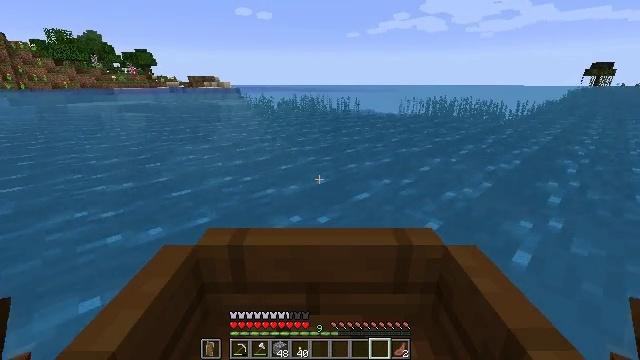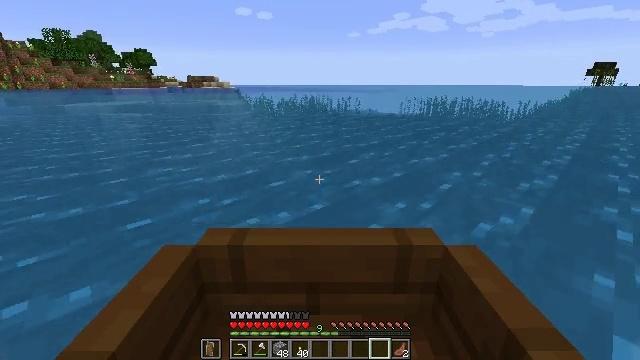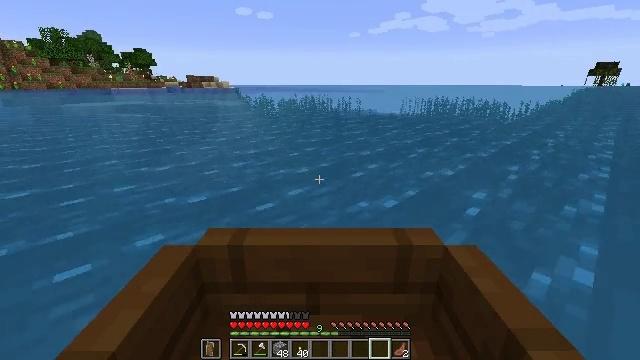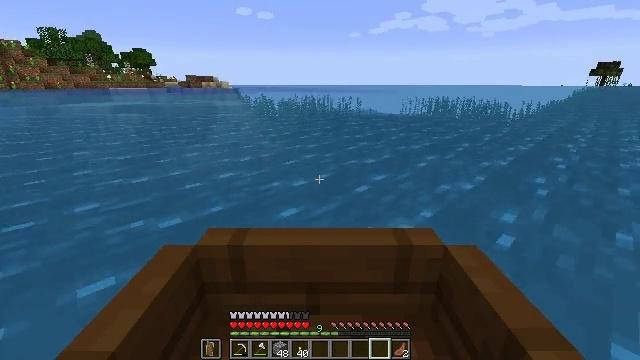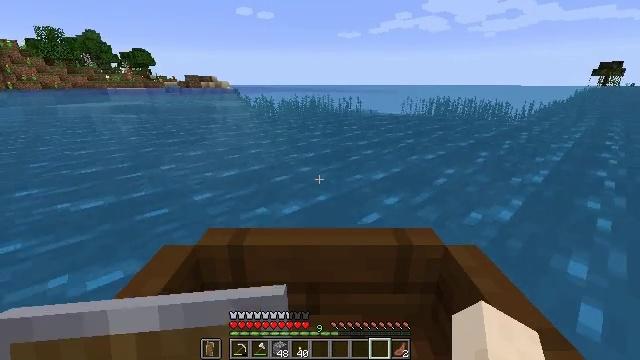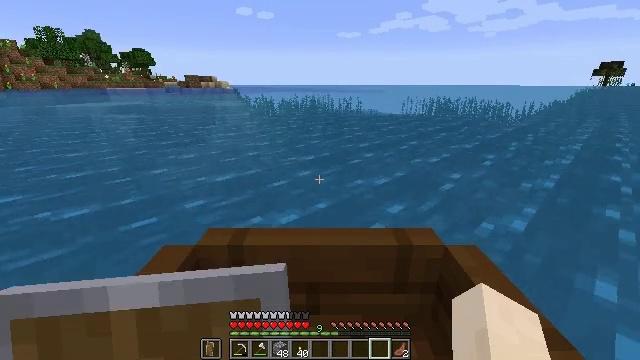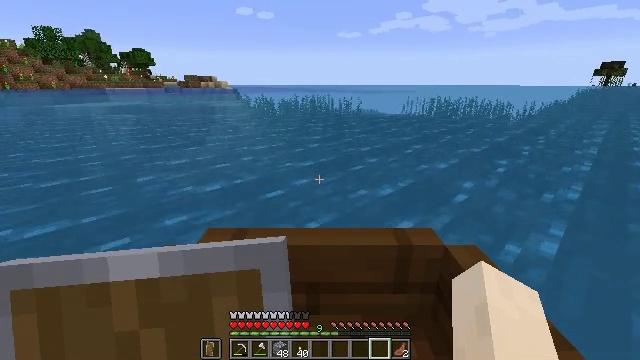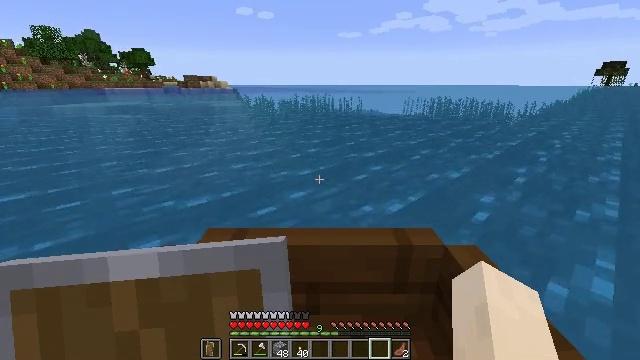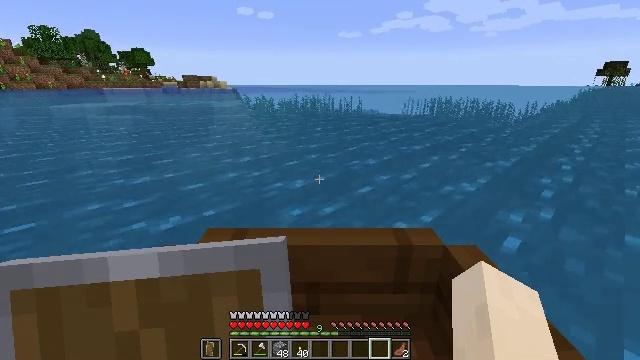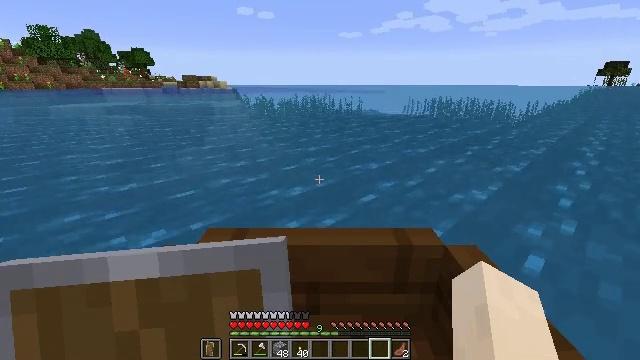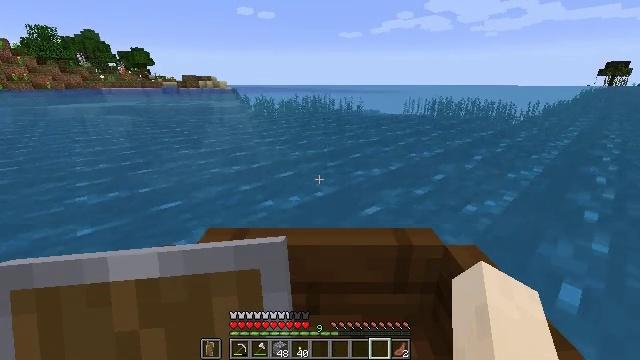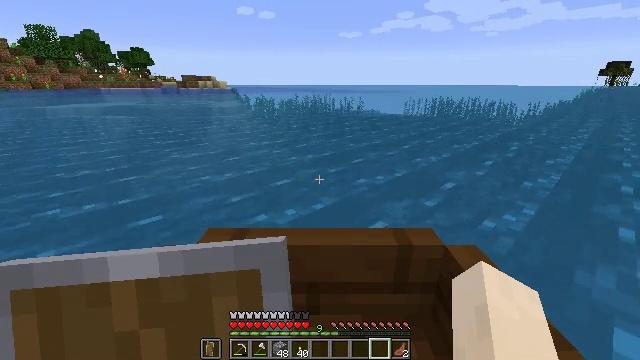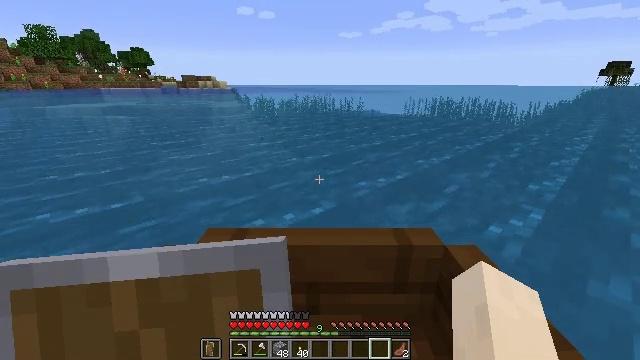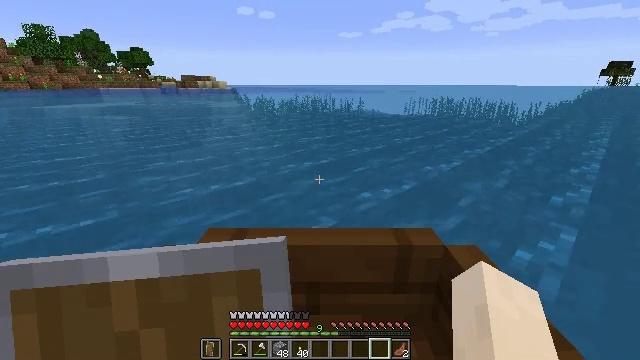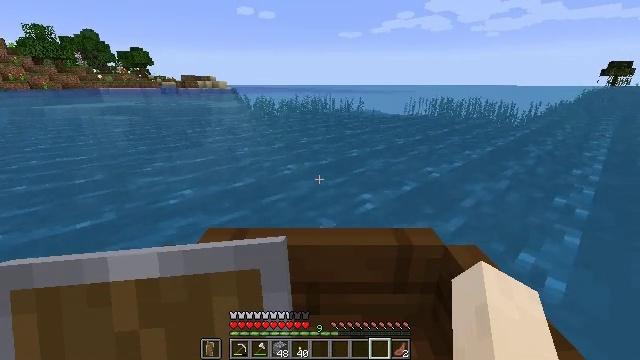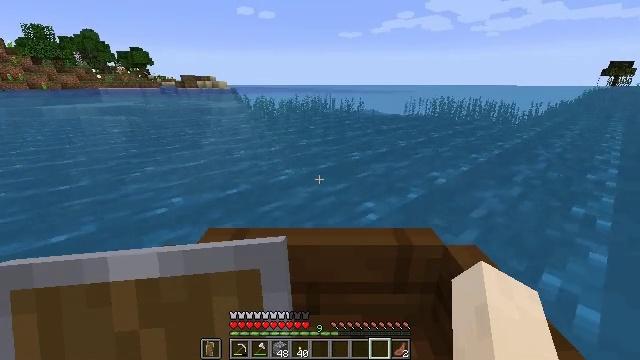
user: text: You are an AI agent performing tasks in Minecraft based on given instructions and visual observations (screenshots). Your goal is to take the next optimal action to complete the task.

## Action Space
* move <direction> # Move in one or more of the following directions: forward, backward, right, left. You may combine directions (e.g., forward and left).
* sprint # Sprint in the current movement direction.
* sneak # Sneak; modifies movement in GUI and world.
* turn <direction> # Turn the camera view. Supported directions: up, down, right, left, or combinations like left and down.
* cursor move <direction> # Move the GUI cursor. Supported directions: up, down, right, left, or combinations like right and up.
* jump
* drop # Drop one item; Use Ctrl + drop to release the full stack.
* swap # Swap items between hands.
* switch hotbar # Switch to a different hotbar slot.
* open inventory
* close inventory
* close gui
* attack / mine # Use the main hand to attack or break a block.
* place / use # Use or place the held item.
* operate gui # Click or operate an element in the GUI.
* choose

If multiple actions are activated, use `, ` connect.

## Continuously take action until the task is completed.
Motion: motion action
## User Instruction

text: Break the kelp plant in the ocean.
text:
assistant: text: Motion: move forward
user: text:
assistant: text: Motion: no_op
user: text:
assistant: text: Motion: no_op
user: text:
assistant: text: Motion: no_op
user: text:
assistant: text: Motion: no_op
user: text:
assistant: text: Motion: no_op
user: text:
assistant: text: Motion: no_op
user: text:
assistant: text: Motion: no_op
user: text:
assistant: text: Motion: no_op
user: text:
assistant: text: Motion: no_op
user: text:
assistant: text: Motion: no_op
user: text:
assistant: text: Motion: no_op
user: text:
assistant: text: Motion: no_op
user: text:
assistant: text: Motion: no_op
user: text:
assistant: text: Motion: no_op
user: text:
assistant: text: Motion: no_op
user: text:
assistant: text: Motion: no_op
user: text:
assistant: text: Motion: sneak
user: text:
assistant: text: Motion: sneak
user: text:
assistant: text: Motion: sneak
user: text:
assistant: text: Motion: sneak
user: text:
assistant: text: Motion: no_op
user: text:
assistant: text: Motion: no_op
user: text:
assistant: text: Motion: no_op
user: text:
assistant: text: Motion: no_op
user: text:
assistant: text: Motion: no_op
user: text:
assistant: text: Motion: no_op
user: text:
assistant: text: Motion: no_op
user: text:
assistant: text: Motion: no_op
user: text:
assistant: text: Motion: no_op